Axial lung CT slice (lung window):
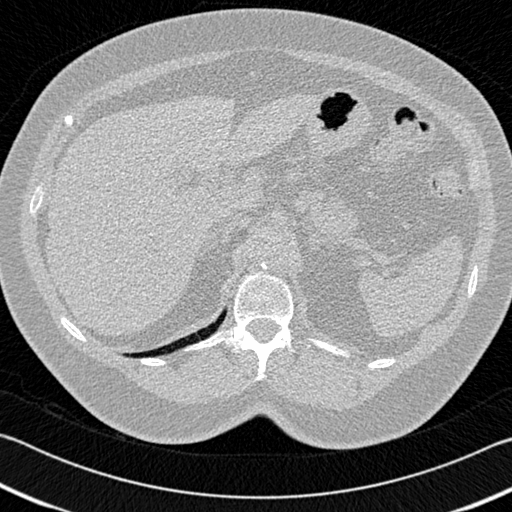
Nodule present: no